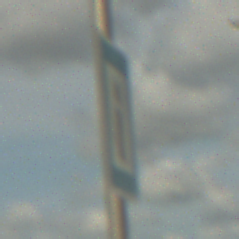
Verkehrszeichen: Informationsstelle
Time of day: Midday
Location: Outdoor (RoadRail)
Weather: PartlyCloudy
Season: NotSpecified
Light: Natural